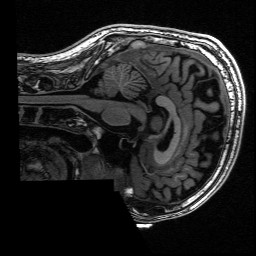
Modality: T1w
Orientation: sagittal
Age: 25
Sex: male
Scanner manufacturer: siemens
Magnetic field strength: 3 T
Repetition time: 2.53 s
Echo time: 0.00126 s